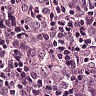
Metastatic tissue present: yes